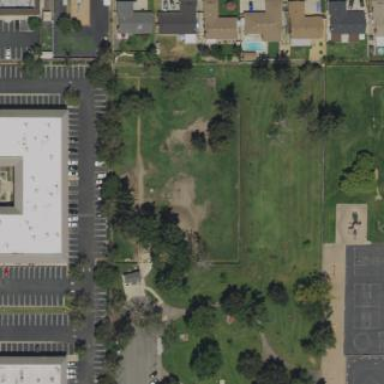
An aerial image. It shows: Dog park for leisure land.